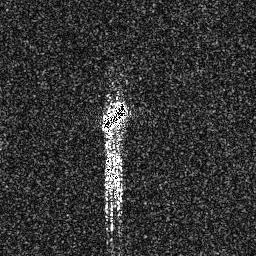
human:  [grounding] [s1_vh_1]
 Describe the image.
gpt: In the satellite image, there is  <ref>1 medium ship </ref> <box>[[38, 38, 50, 51, 0]]</box> located at center.